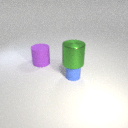
large green metal cylinder above small blue rubber cylinder